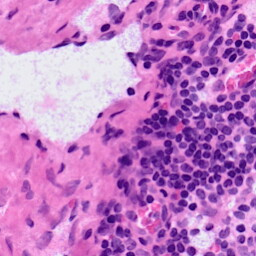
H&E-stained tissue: LymphNode